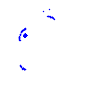
Particle: kaon